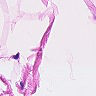
Metastatic tissue present: no